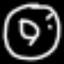
Label: donut